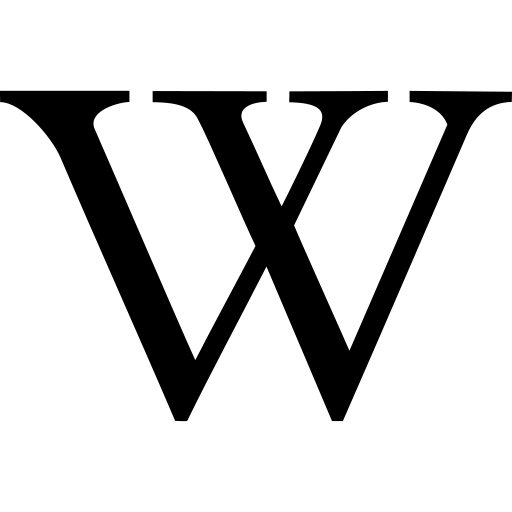
Tags: icon, FontAwesome, fa-icon, brand, wikipedia, w